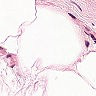
Metastatic tissue present: no